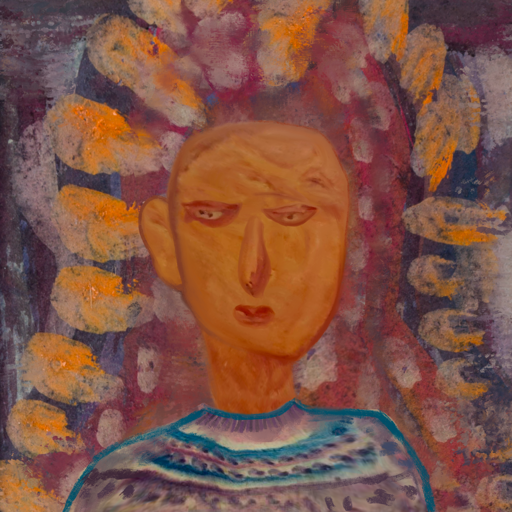
Background: Doll, Head And Neck Front: Pious_Lady, Face Front: Pious_Lady, Bust: HillGirl, Hair Front: Blank, Head Accessory: Blank, Second Necklace: Blank, Necklace: Blank, Baby: Blank